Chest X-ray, AP view. Patient: 76 years old, sex F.
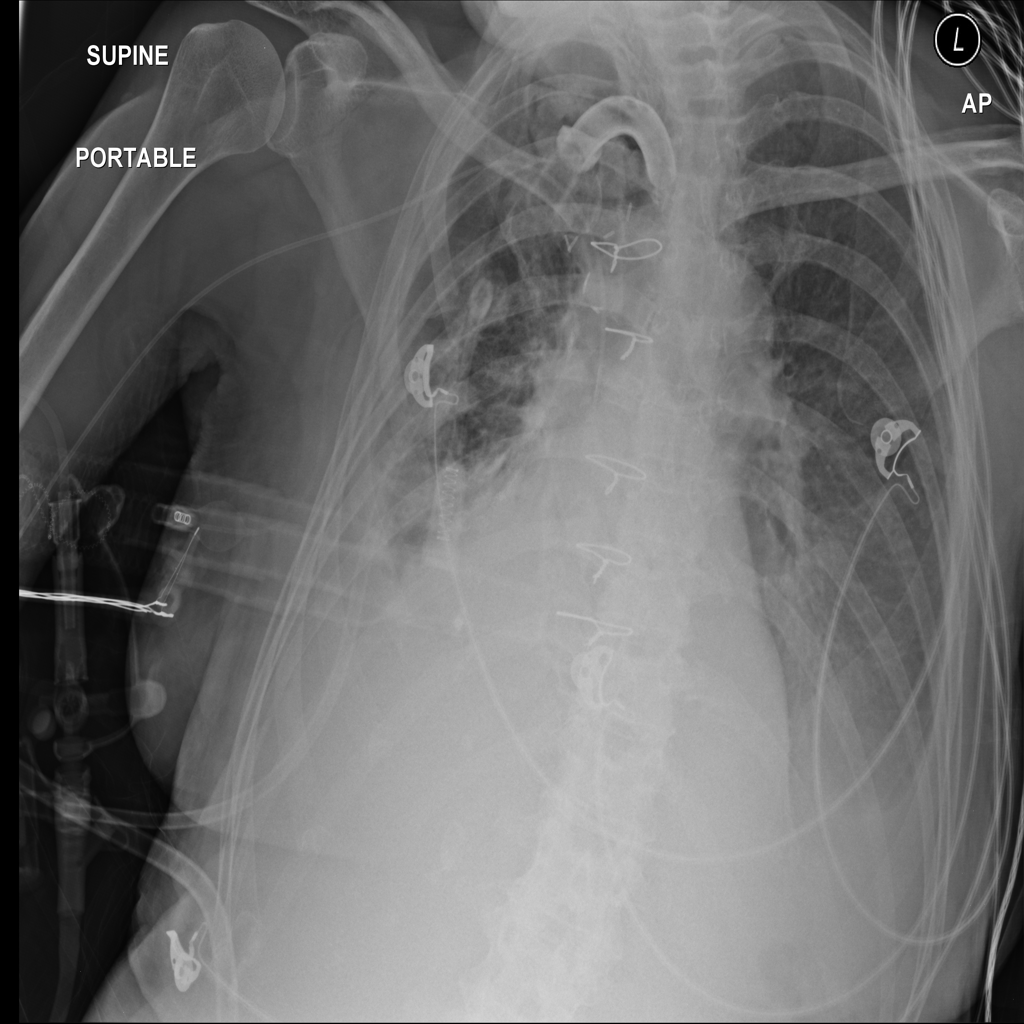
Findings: Atelectasis, Infiltration